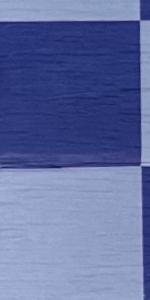
Label: Empty